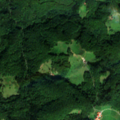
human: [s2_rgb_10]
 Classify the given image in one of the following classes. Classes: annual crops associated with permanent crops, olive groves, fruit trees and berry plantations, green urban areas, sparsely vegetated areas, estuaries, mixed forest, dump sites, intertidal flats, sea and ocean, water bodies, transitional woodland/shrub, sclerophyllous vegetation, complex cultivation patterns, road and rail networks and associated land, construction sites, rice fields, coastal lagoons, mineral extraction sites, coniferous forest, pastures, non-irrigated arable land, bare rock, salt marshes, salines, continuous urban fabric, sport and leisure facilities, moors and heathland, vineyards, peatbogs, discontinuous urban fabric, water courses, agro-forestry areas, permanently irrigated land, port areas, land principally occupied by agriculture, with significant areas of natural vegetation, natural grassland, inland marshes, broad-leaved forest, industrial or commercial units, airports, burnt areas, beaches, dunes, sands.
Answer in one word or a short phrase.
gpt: pastures, broad-leaved forest, mixed forest